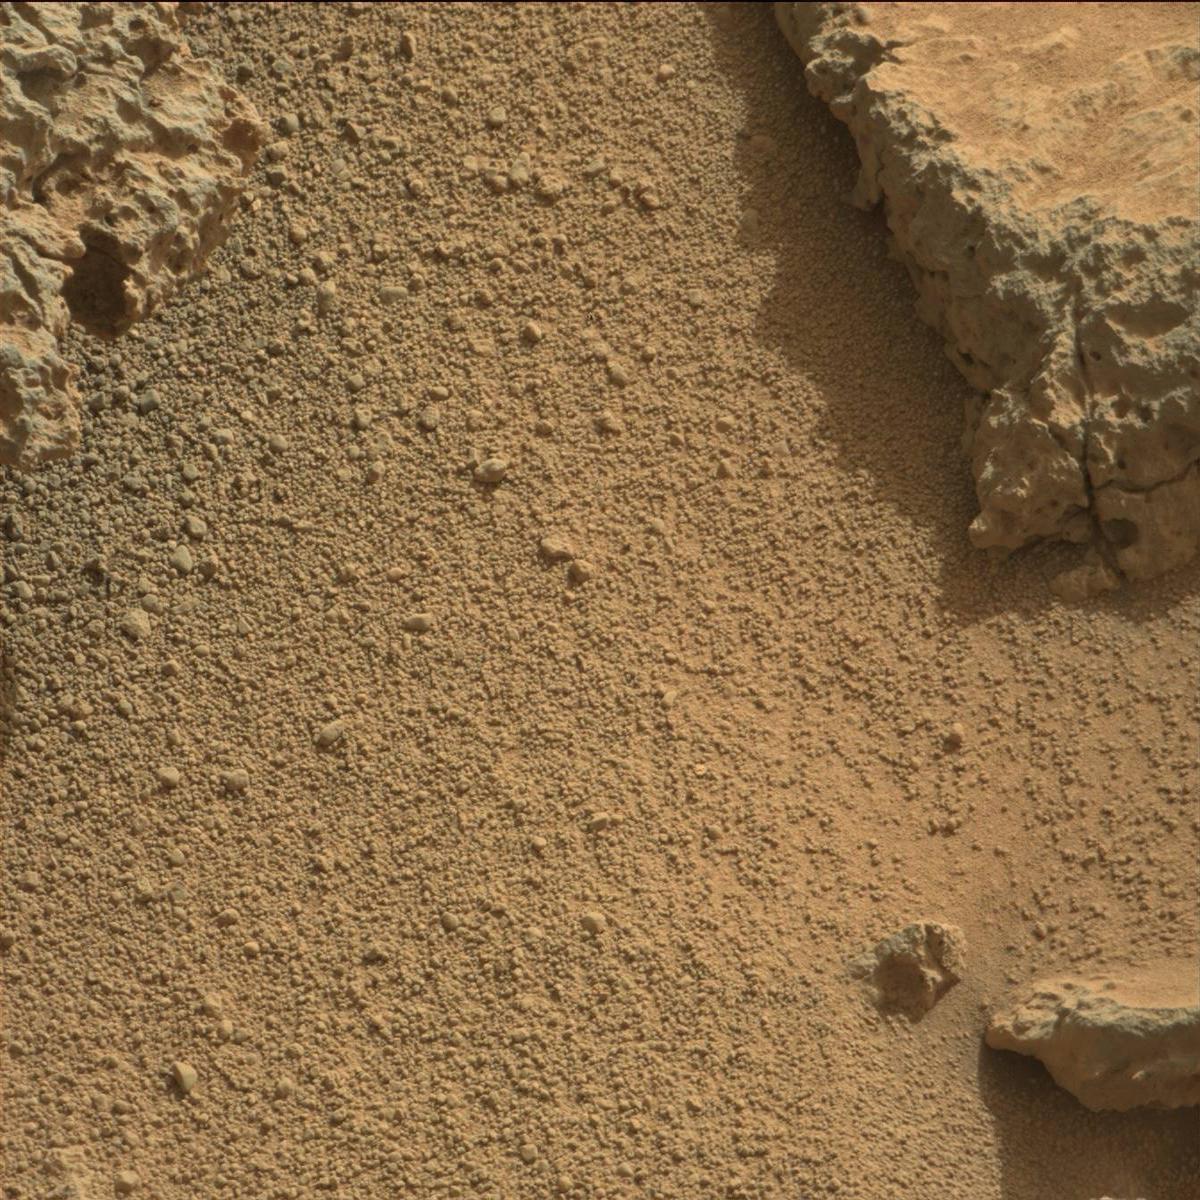
Terrain classes present: Bedrock, Rock, Sand / Soil